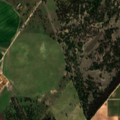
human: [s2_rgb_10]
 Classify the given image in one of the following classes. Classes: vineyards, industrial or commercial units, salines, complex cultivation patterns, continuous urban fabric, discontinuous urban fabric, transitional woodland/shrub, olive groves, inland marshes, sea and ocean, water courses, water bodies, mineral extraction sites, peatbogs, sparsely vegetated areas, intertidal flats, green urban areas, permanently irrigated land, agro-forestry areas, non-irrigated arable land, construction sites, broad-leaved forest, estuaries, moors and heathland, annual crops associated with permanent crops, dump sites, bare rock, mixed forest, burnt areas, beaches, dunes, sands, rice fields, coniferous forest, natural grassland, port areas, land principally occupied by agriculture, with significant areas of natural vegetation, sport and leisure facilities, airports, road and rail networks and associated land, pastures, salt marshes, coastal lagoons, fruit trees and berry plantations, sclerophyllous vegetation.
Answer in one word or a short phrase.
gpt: non-irrigated arable land, permanently irrigated land, vineyards, agro-forestry areas, natural grassland, transitional woodland/shrub